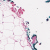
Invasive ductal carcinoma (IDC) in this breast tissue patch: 0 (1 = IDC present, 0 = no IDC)